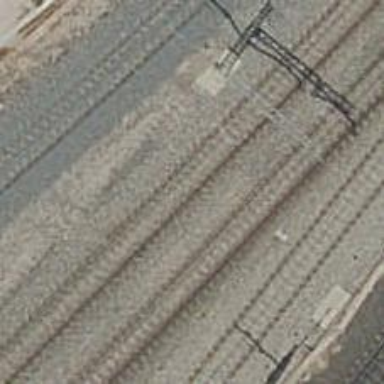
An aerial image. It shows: Railway track with contact line for electrification.